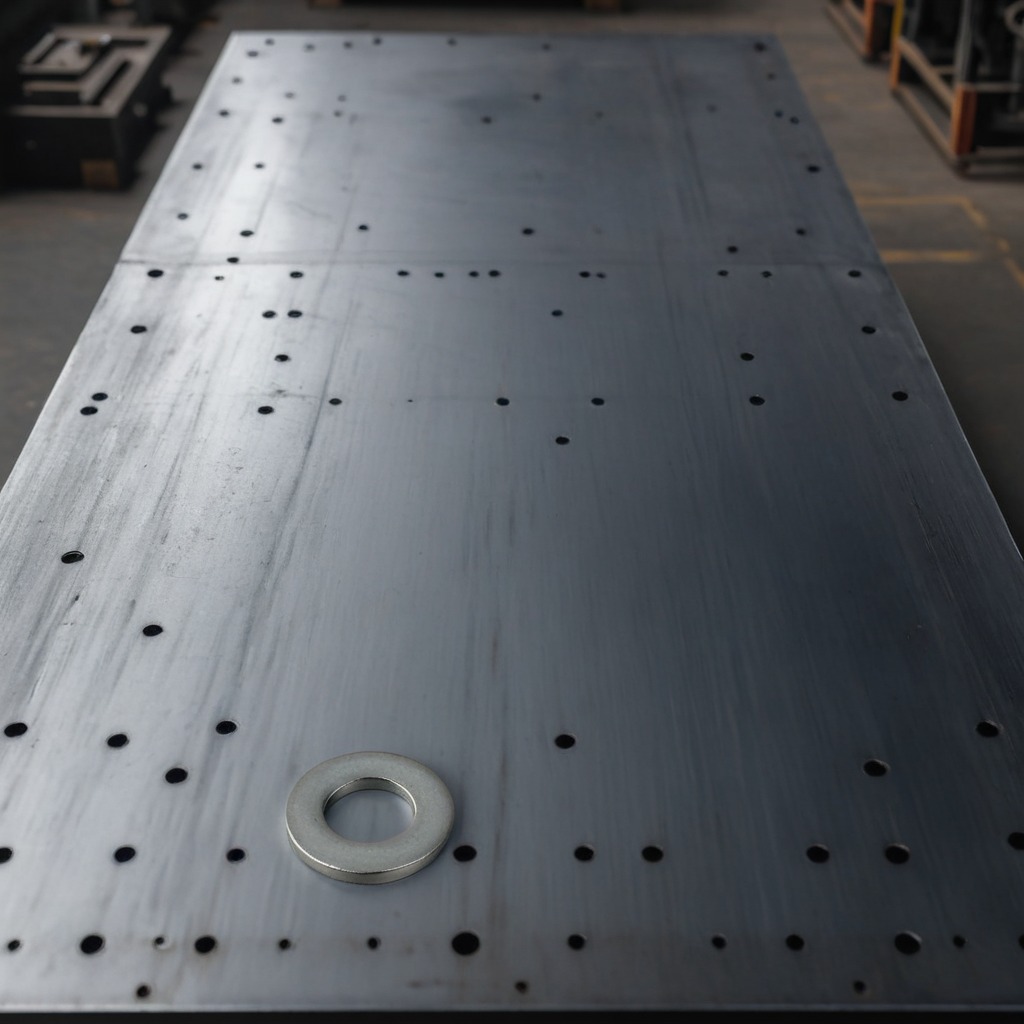
A flat metal washer is lying on the cold steel table in a mining workshop.